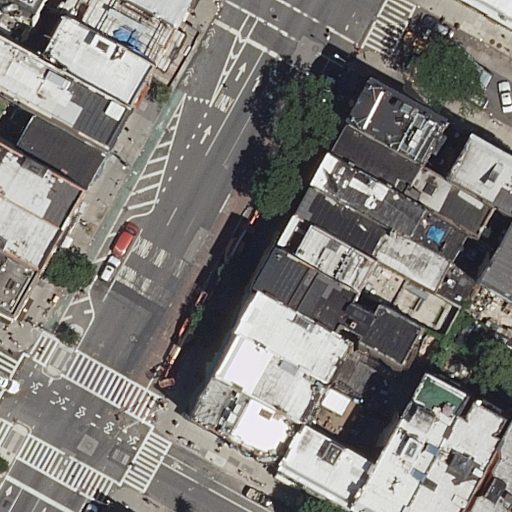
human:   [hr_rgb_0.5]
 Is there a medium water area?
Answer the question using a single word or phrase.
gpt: no

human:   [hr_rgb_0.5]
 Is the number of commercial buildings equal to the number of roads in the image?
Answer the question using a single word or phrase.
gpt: no

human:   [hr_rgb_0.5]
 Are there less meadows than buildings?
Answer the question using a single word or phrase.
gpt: yes

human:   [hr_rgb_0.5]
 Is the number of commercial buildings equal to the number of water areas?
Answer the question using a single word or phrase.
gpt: yes

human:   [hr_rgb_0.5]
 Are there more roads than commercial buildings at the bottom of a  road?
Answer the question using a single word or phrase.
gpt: yes

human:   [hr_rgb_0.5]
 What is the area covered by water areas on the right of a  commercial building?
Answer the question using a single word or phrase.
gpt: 0m2

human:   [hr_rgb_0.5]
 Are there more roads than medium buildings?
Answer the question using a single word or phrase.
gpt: no

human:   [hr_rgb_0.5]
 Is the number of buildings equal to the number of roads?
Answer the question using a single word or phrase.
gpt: no

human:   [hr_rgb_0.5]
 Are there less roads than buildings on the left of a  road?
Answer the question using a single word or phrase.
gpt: yes

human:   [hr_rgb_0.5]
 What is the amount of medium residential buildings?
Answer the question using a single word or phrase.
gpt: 18

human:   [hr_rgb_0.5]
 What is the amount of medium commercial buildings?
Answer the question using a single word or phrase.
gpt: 0

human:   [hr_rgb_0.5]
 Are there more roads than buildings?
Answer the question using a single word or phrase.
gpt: no

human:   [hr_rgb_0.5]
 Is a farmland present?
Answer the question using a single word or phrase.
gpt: no

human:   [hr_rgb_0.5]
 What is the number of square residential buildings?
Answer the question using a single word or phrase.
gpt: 0

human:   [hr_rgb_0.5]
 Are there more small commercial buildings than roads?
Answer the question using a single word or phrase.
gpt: no

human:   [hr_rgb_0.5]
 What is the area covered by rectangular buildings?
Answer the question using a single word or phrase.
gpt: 3102m2

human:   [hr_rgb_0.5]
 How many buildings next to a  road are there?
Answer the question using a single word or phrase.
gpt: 26

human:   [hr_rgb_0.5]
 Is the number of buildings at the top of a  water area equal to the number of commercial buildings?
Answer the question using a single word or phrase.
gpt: yes

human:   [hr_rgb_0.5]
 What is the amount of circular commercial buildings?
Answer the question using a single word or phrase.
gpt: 0

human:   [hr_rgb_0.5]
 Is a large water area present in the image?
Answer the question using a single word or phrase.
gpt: no

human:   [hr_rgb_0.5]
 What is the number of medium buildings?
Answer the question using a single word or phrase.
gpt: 18

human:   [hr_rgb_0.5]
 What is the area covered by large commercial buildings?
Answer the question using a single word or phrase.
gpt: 0m2

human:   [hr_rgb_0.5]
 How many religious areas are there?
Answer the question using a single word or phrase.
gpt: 0

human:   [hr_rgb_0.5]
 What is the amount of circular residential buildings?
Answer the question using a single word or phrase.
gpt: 0

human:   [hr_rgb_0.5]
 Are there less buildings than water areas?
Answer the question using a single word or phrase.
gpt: no

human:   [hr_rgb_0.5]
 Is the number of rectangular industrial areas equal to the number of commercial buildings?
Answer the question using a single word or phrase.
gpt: yes

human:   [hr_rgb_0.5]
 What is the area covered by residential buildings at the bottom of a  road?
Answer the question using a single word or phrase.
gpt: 4066m2

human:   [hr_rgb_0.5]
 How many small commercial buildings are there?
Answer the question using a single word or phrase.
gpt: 0

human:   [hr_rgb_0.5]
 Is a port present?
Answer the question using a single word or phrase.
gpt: no

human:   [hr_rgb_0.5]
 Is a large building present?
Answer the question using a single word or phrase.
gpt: no

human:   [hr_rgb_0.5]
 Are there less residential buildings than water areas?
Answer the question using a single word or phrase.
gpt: no

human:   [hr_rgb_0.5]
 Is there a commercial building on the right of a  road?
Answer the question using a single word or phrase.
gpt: no

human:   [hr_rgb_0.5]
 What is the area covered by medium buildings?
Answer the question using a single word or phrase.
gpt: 4157m2

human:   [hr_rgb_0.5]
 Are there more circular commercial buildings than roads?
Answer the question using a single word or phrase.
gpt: no

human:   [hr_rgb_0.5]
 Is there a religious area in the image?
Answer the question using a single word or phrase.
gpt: no

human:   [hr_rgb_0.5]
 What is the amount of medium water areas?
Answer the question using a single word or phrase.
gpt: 0